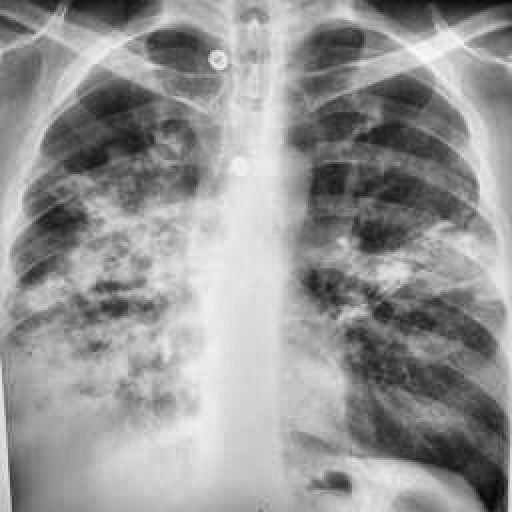
Finding: TUBERCULOSIS